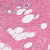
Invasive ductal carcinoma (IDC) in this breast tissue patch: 0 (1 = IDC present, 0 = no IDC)